Interaction volume radius: 5 \u00c5
Interaction volume height: 25 \u00c5
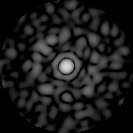
Disorder parameter: 0.8542